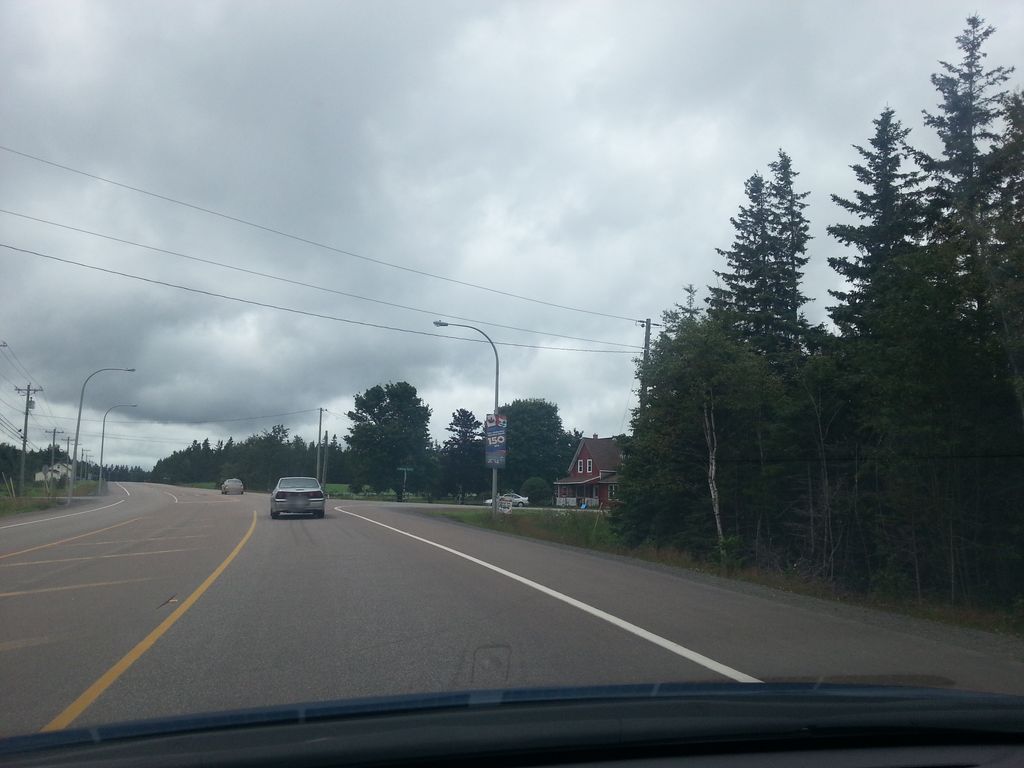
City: charlottetown